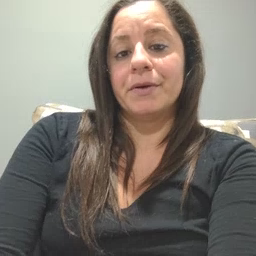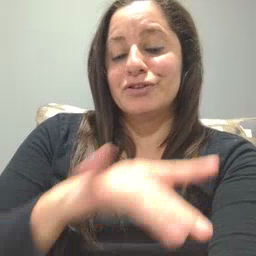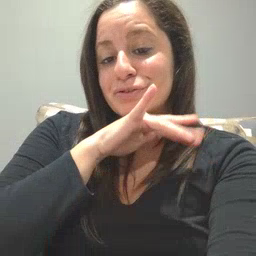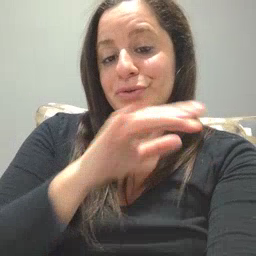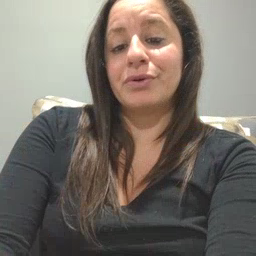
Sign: dirty